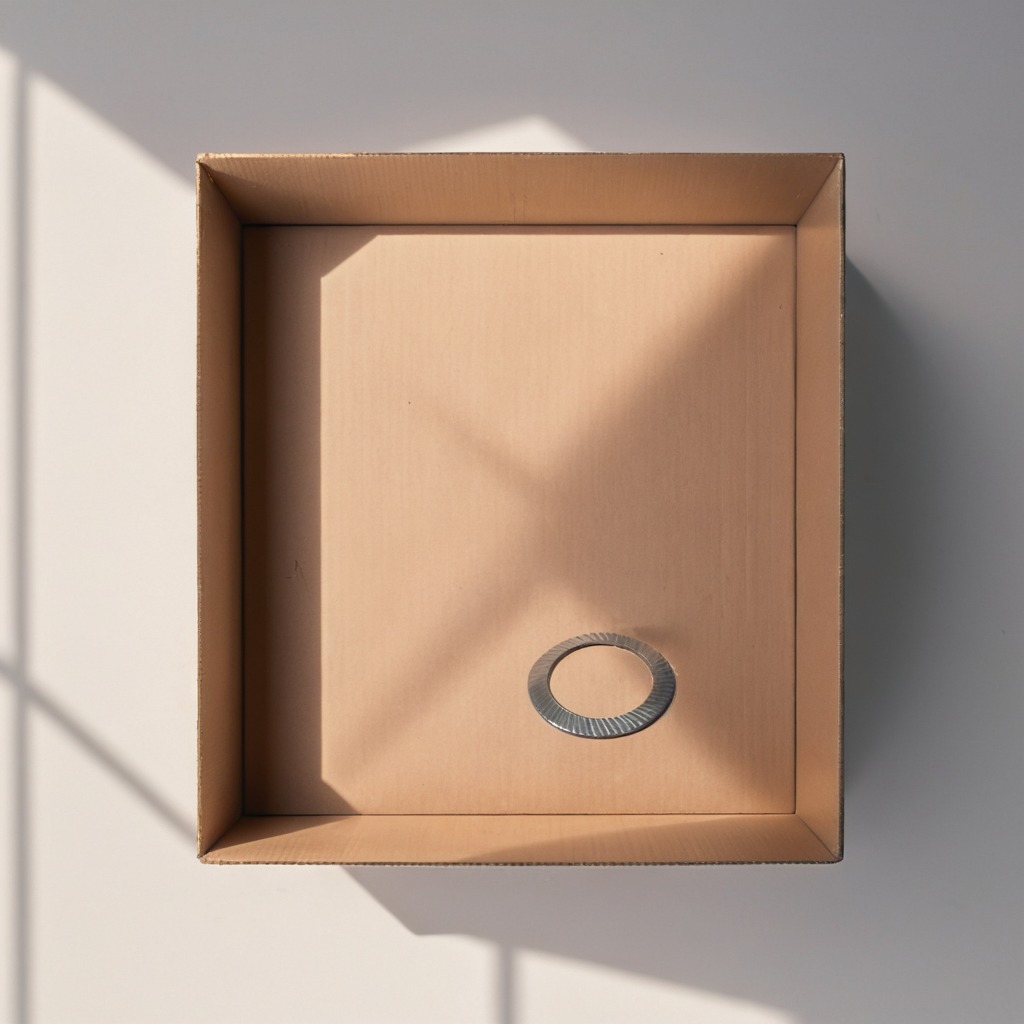
A flat metal washer is lying on the clean dry cardboard box surface in an outdoor workshop during daytime bright natural light soft shadows slightly creased but